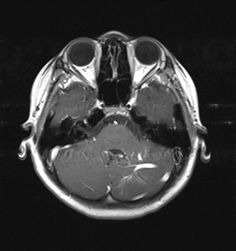
Label: notumor